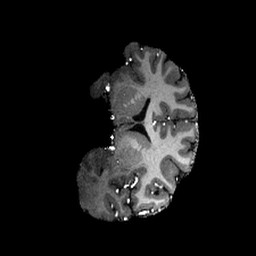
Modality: T1w
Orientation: coronal
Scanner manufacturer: siemens
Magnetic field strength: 6.98 T
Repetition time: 3.1 s
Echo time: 0.00356 s